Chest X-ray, AP view. Patient: 57 years old, sex F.
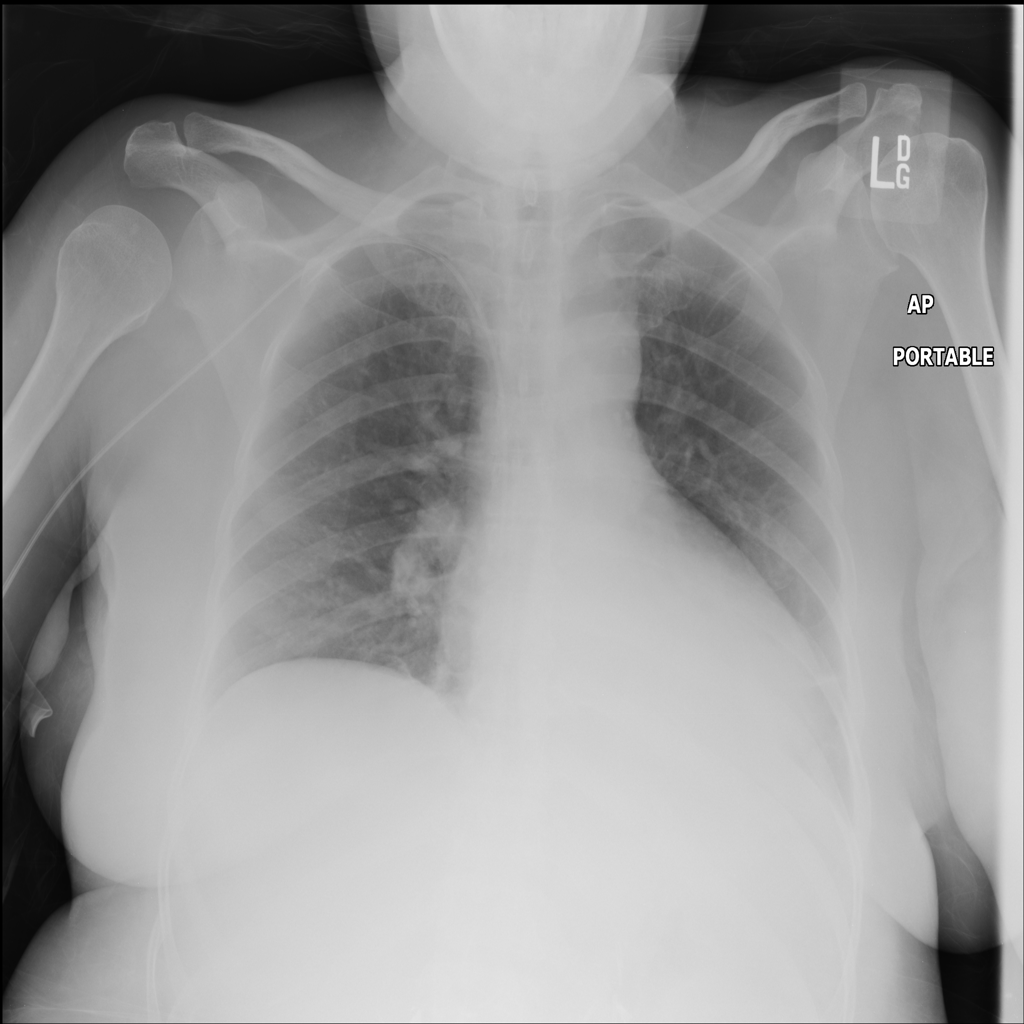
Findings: Atelectasis, Cardiomegaly, Effusion, Mass